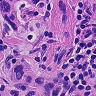
Metastatic tissue present: yes